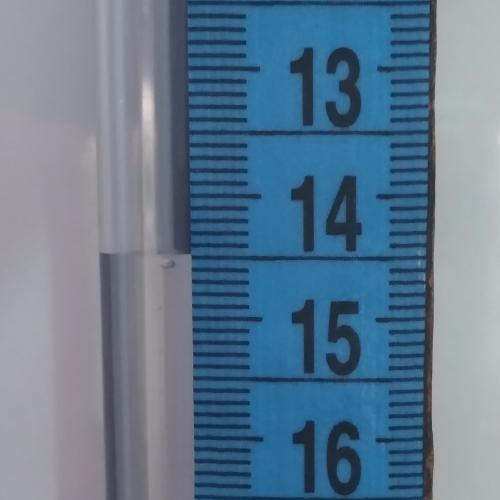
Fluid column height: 14.5 cm